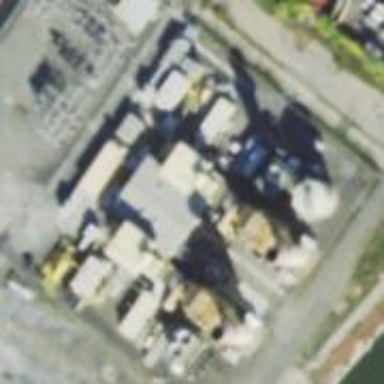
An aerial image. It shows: Power plant surrounded by fence.